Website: bh-photo
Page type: payment
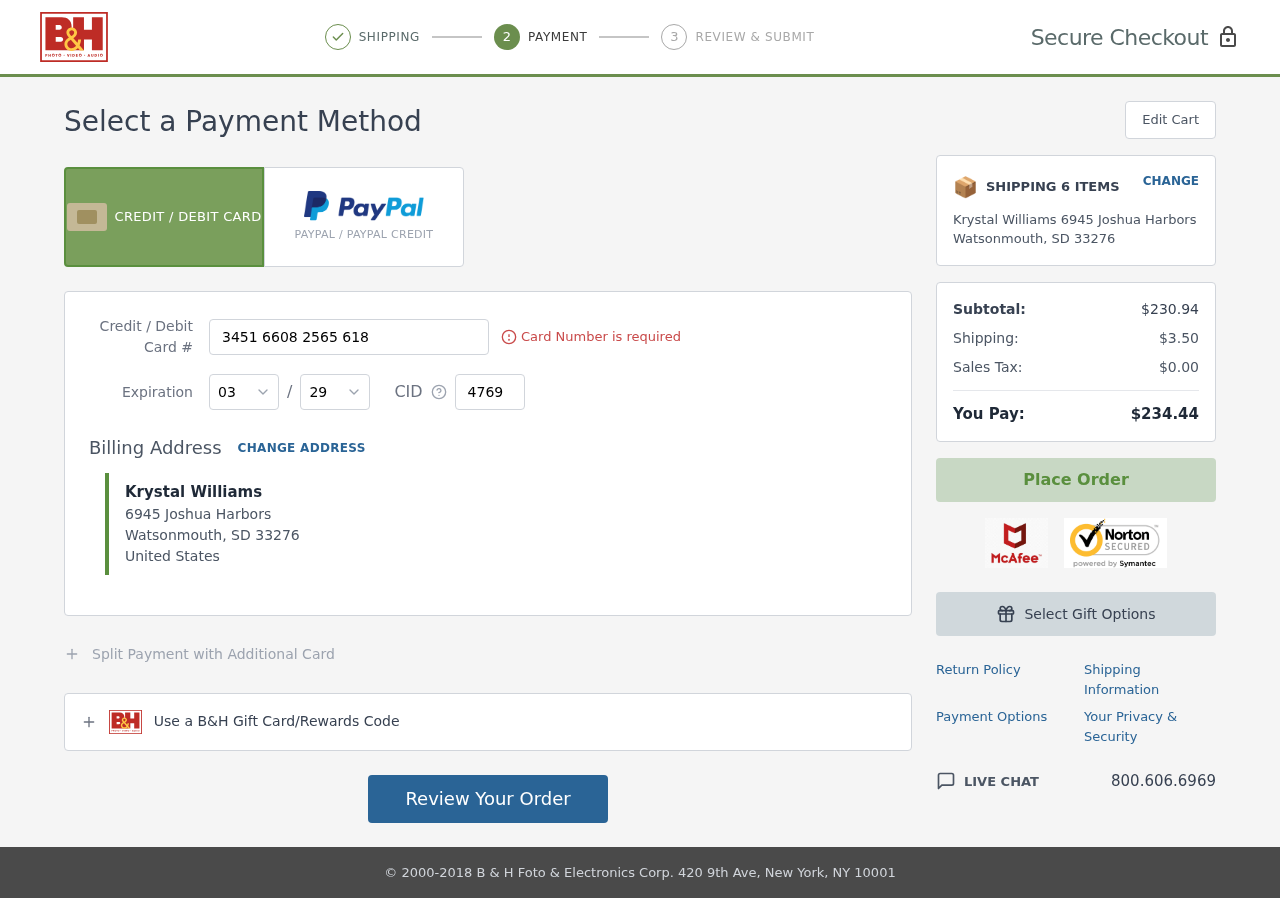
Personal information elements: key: PII_CARD_CVV
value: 4769
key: PII_CARD_EXPIRY_MONTH
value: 03
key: PII_CARD_EXPIRY_YEAR
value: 29
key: PII_CARD_NUMBER
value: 3451 6608 2565 618
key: PII_CITY
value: Watsonmouth
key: PII_COUNTRY
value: United States
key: PII_FULLNAME
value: Krystal Williams
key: PII_POSTCODE
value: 33276
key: PII_STATE_ABBR
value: SD
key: PII_STREET
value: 6945 Joshua Harbors
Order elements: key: ORDER_NUM_ITEMS
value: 6
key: ORDER_SUBTOTAL
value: $230.94
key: ORDER_SHIPPING_COST
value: $3.50
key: ORDER_TAX
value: $0.00
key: ORDER_TOTAL
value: $234.44